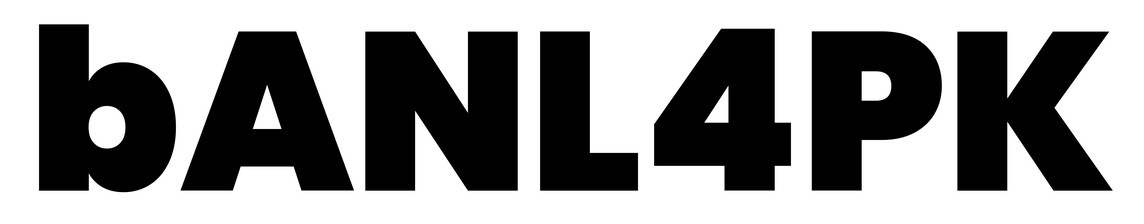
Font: Poppins-Black